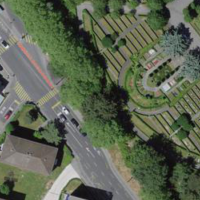
EUNIS habitat code: 53
Species observed at this site:
Convolvulus tricolor